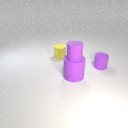
small purple rubber cylinder in front of small yellow rubber cylinder